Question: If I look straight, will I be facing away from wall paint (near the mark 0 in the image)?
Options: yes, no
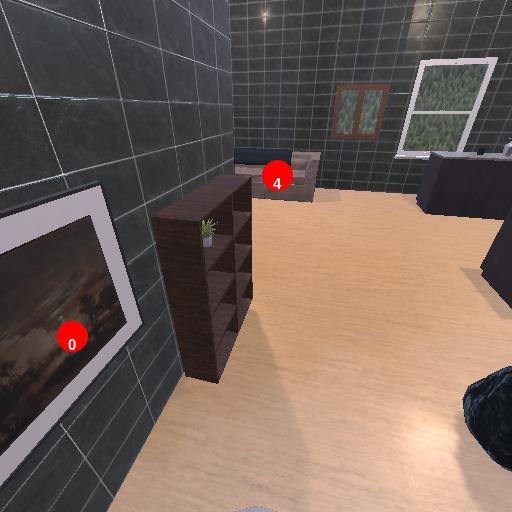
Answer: yes